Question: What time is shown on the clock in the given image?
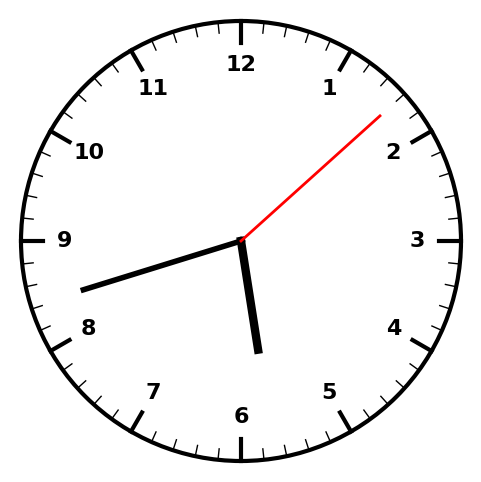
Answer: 05:42:08